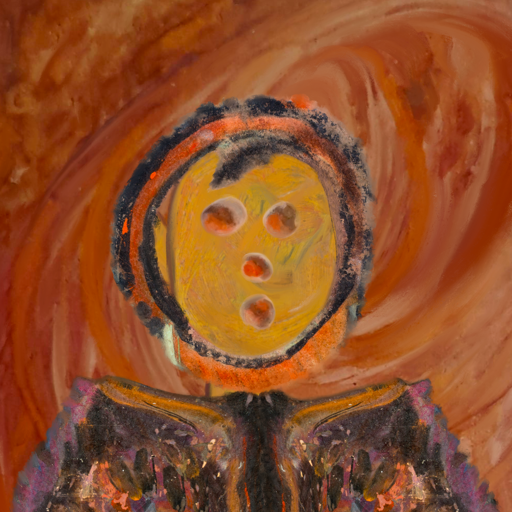
Background: Pious_Lady, Head And Neck Front: After_Raid, Face Front: Rupkatha, Bust: Gypsy_Queen, Hair Front: Childish, Head Accessory: Blank, Second Necklace: Blank, Necklace: Blank, Baby: Blank